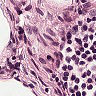
Metastatic tissue present: no